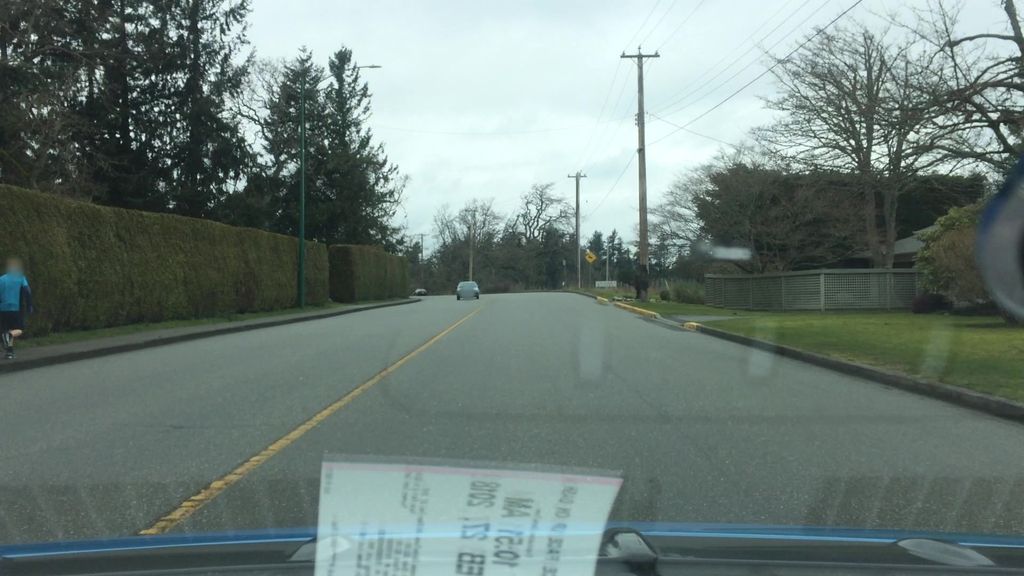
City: victoria